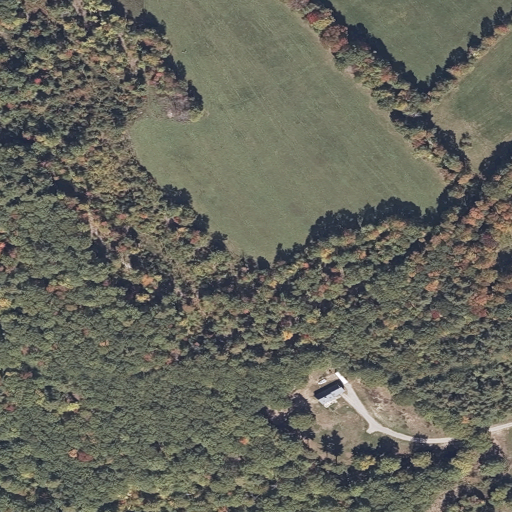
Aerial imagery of mountain in Maine named Pigeon Hill containing pasture, mixed forest, deciduous forest, shrub, and low intensity development